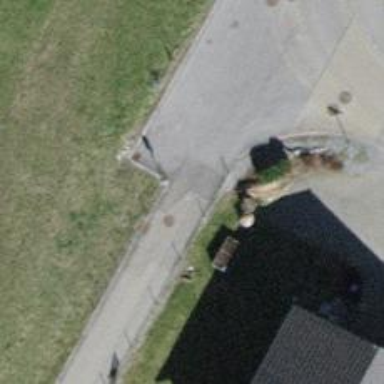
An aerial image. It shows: Bollard barrier.